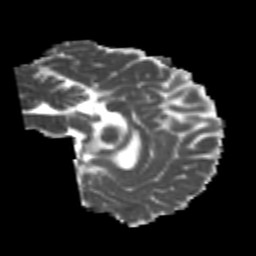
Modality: MD
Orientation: sagittal
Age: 22
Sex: female
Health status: healthy
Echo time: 0.074 s